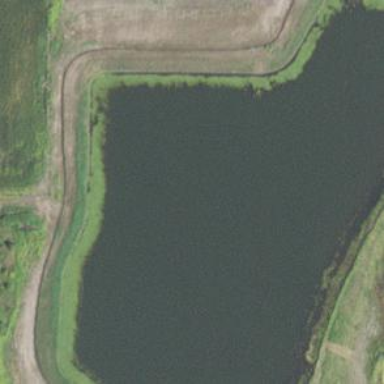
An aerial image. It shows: Serene pond surrounded by nature.